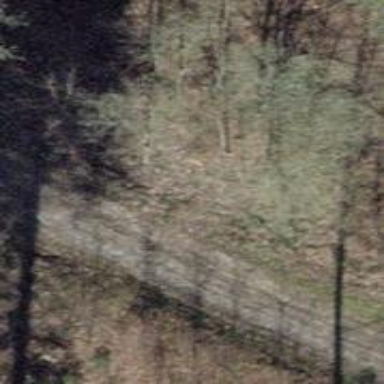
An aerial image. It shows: Dirt path.